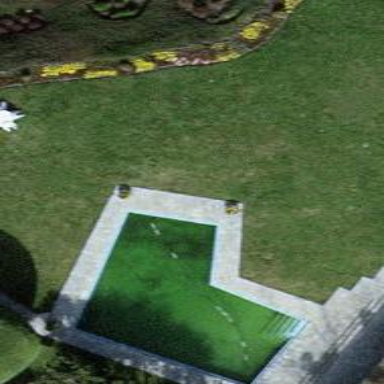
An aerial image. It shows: Swimming pool located in leisure land.